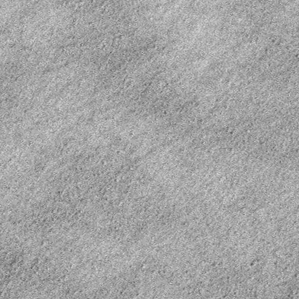
Label: frost